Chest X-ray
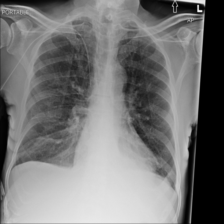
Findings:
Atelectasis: positive
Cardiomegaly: negative
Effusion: negative
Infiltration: positive
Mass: negative
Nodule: negative
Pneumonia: negative
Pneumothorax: negative
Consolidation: negative
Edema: negative
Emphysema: negative
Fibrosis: negative
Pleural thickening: negative
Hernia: negative